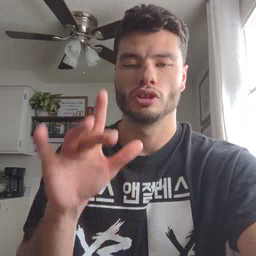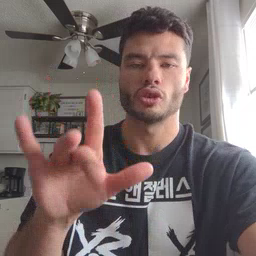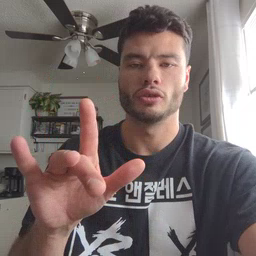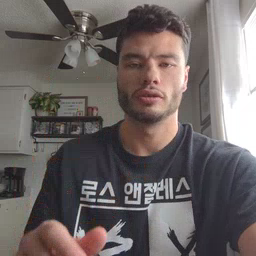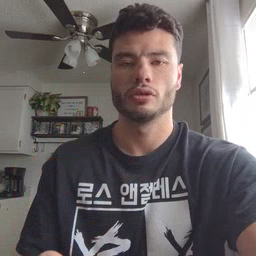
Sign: touch